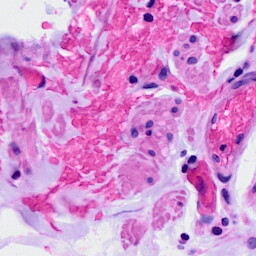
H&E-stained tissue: Ovarian